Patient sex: M
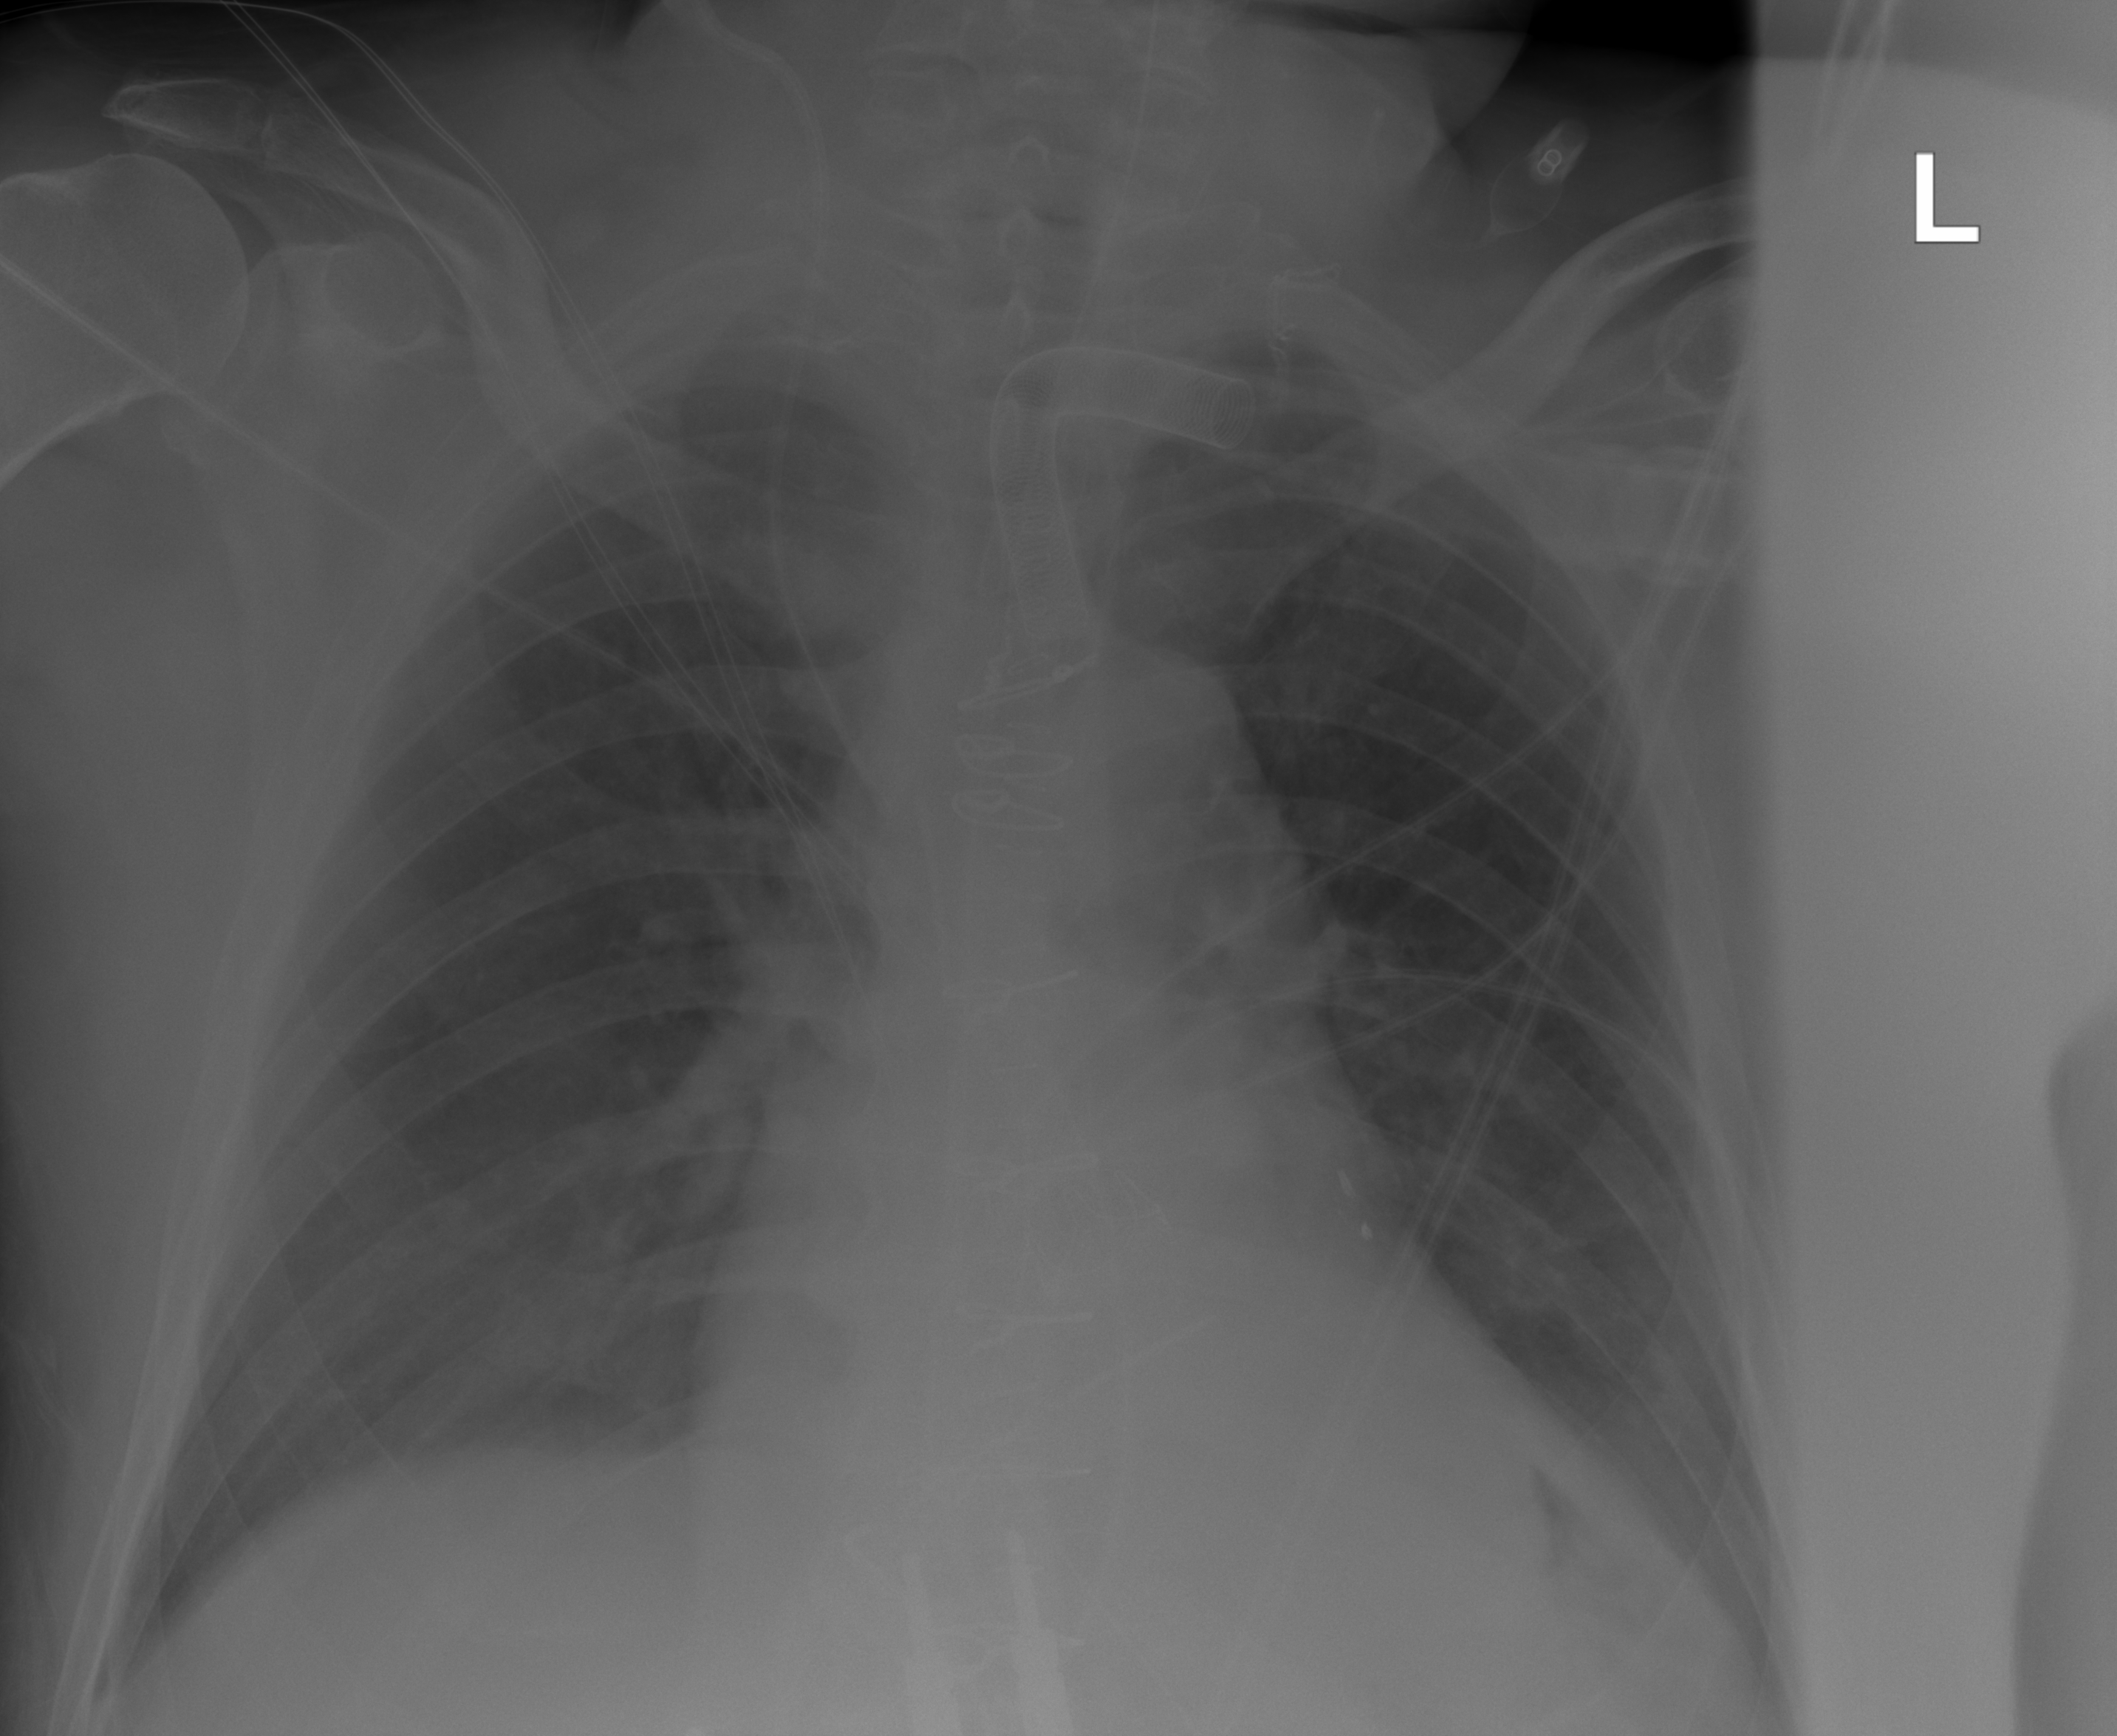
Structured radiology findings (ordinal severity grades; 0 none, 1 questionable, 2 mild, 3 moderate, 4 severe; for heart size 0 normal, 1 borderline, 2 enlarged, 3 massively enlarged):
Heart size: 0
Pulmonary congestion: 0
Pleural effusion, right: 0
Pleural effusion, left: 0
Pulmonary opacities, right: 0
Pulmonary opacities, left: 0
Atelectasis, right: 0
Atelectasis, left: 0